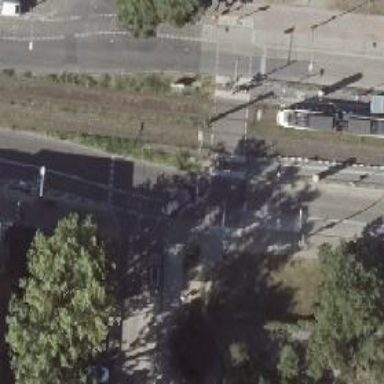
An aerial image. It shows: Unmarked road crossing.